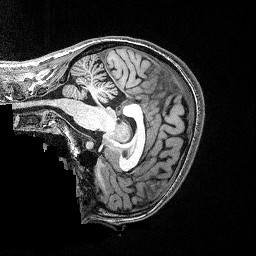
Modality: T1w
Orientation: sagittal
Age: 29
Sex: female
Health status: ill
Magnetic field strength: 3 T
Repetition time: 2.53 s
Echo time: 0.00331 s